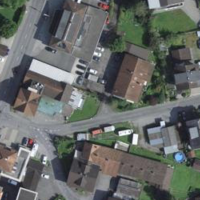
EUNIS habitat code: 54
Species observed at this site:
Ajuga reptans